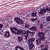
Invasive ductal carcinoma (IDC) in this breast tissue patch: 0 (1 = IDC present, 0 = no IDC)